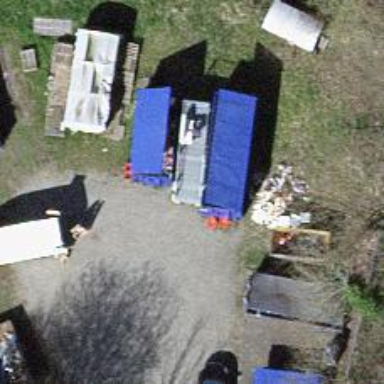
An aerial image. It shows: Recycling centre providing amenities for recycling.